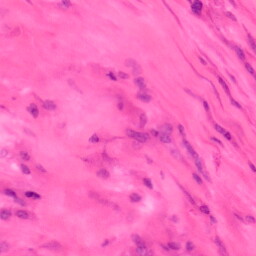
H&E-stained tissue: Colon